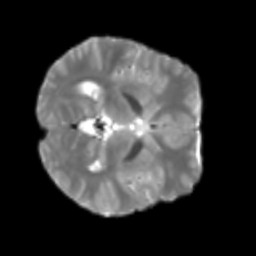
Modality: T2w
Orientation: axial
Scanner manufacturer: siemens
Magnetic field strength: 3 T
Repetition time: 4 s
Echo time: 0.0594 s